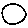
Label: circle